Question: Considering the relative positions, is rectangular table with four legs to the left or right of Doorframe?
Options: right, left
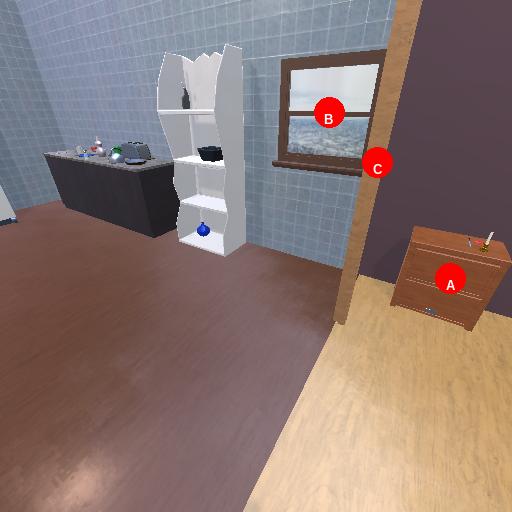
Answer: right